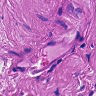
Metastatic tissue present: no